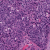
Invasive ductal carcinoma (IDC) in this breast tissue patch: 1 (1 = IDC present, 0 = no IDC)